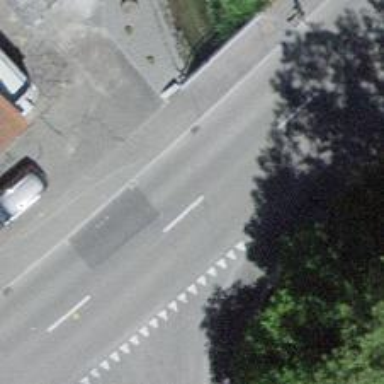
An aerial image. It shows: Secondary road with asphalt surface and sidewalk on the left.